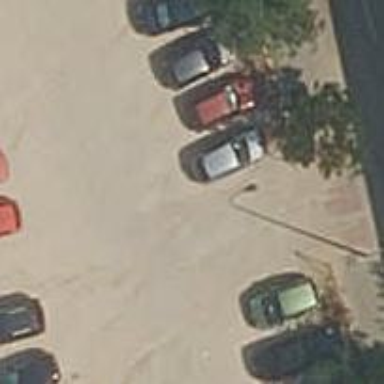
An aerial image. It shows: Parking aisle designated as service road.